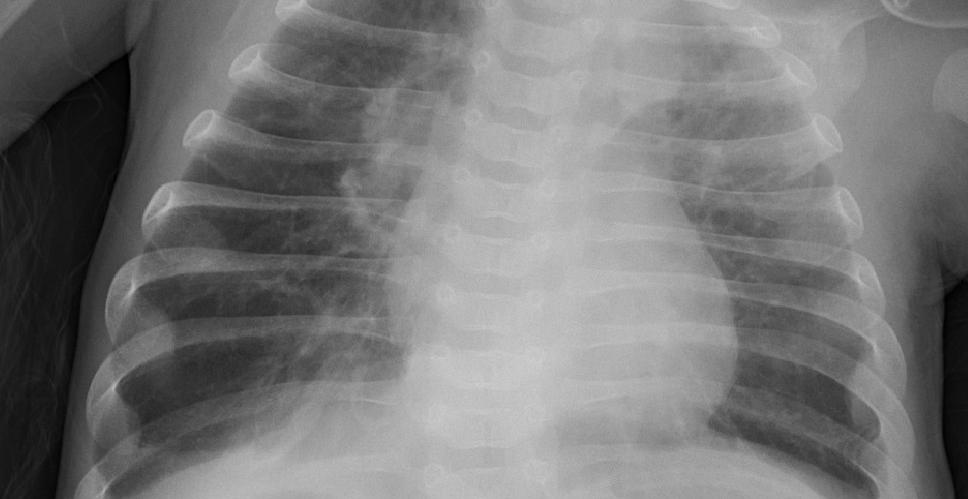
Diagnosis: PNEUMONIA